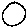
Label: circle